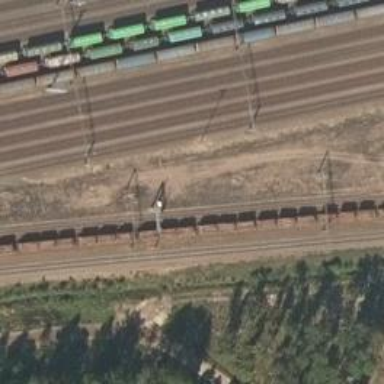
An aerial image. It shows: Railway signal.